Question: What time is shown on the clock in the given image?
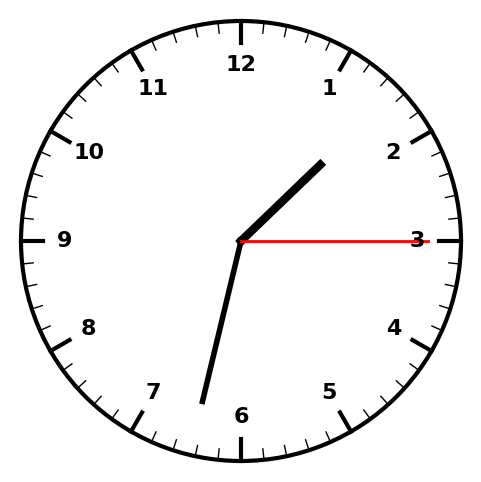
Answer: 01:32:15